Field crop: maize
Growth stage: 2
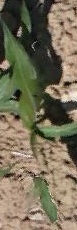
Species: maize